Field crop: maize
Growth stage: 2
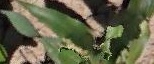
Species: maize